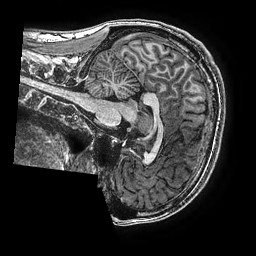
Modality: T1w
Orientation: sagittal
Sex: male
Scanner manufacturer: ge
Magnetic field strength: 3 T
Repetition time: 0.00766 s
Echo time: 0.003476 s